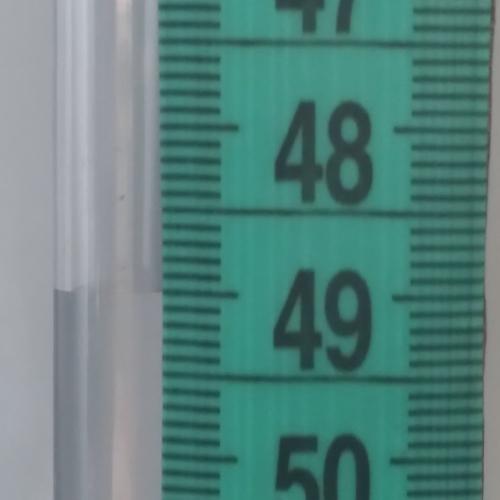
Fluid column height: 49.0 cm